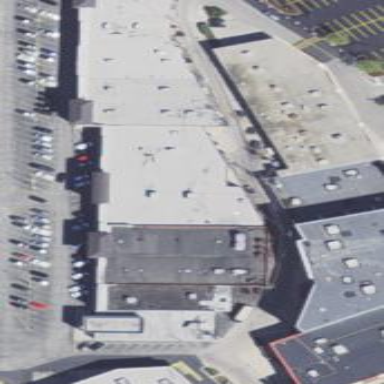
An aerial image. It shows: Retail building.